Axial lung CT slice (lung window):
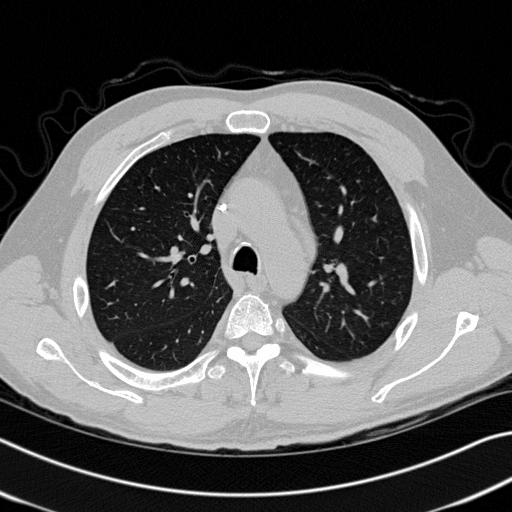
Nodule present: no